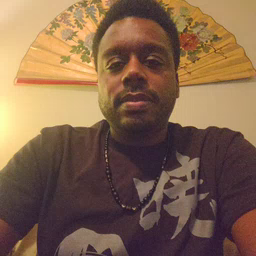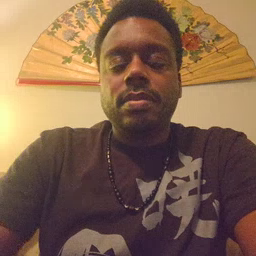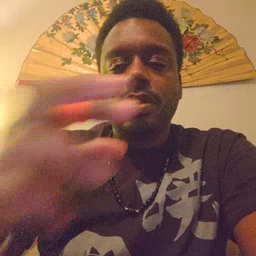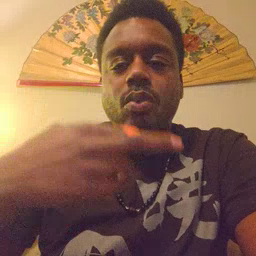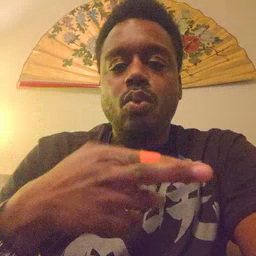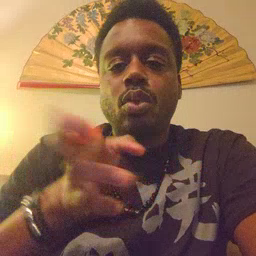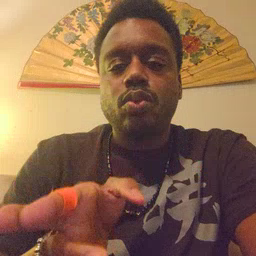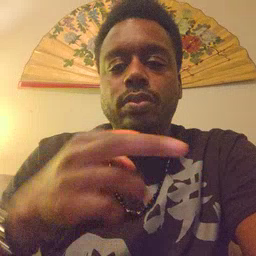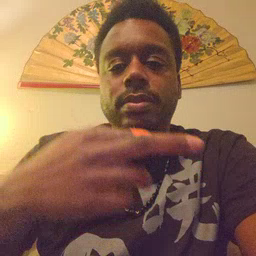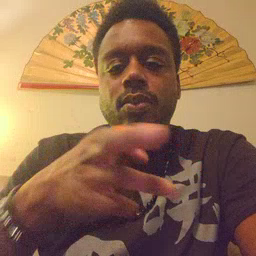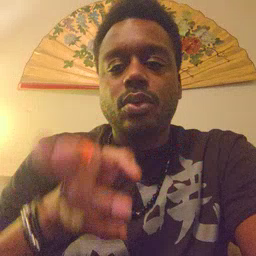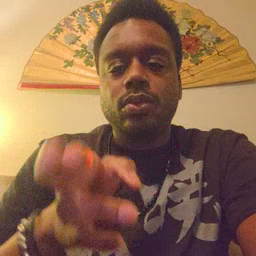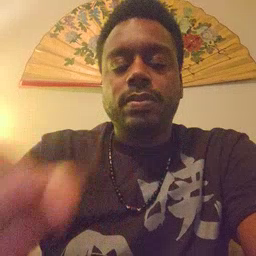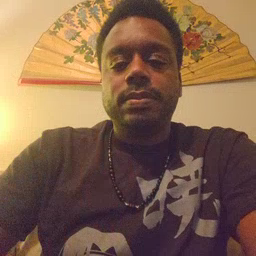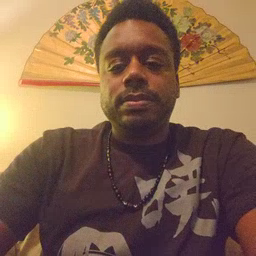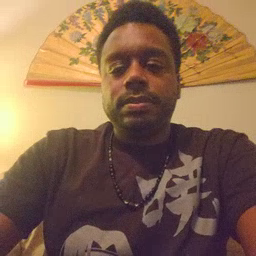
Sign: room